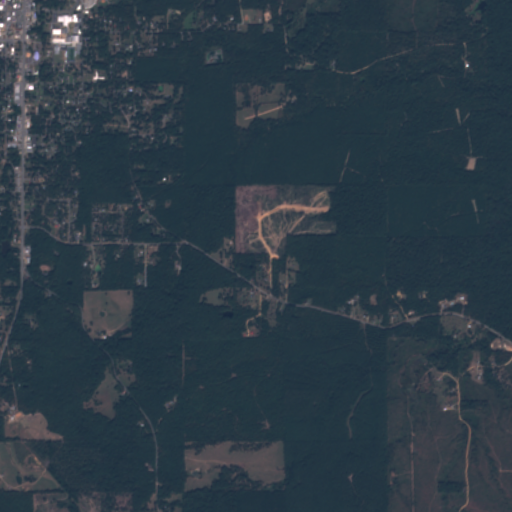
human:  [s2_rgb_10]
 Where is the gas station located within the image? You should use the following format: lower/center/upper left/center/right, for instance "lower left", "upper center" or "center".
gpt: The gas station is located in the upper left of the image.
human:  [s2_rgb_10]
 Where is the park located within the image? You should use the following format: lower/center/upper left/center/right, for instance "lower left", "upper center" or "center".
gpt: The park is located in the upper left of the image.
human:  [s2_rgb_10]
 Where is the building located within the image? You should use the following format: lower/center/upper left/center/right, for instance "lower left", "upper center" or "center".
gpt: The building is located in the upper left of the image.
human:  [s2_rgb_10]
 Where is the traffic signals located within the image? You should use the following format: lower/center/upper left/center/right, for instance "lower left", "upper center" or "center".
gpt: The traffic signals is located in the upper left of the image.
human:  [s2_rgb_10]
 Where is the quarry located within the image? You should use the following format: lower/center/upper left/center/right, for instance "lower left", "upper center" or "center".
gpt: There is no quarry in the image.